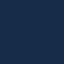
Land use / land cover class: SeaLake